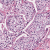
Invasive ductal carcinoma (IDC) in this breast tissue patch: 1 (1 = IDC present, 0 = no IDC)